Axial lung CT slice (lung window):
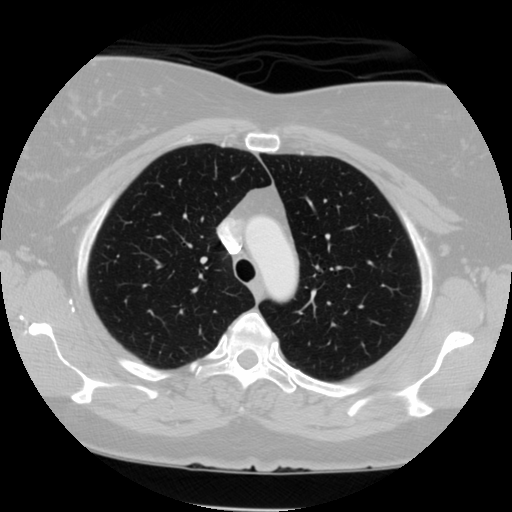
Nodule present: no